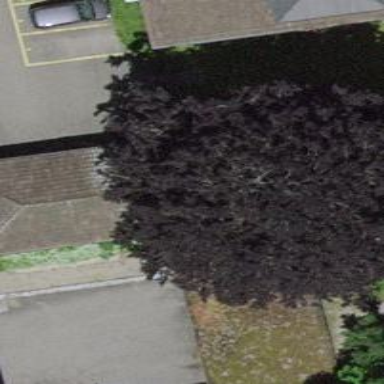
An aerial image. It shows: Group of garages.